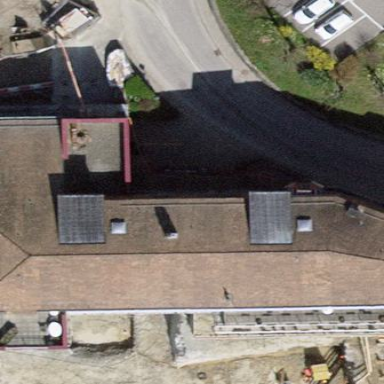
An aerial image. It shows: Building that serves as nursing home.